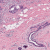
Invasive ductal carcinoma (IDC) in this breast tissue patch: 1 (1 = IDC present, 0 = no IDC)